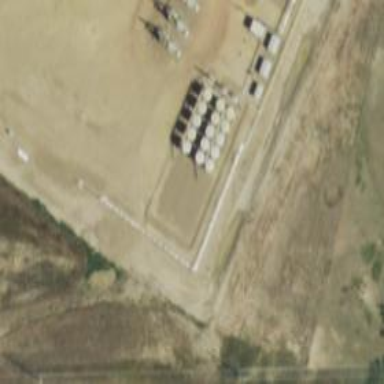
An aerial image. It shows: Storage tank with man-made structure.